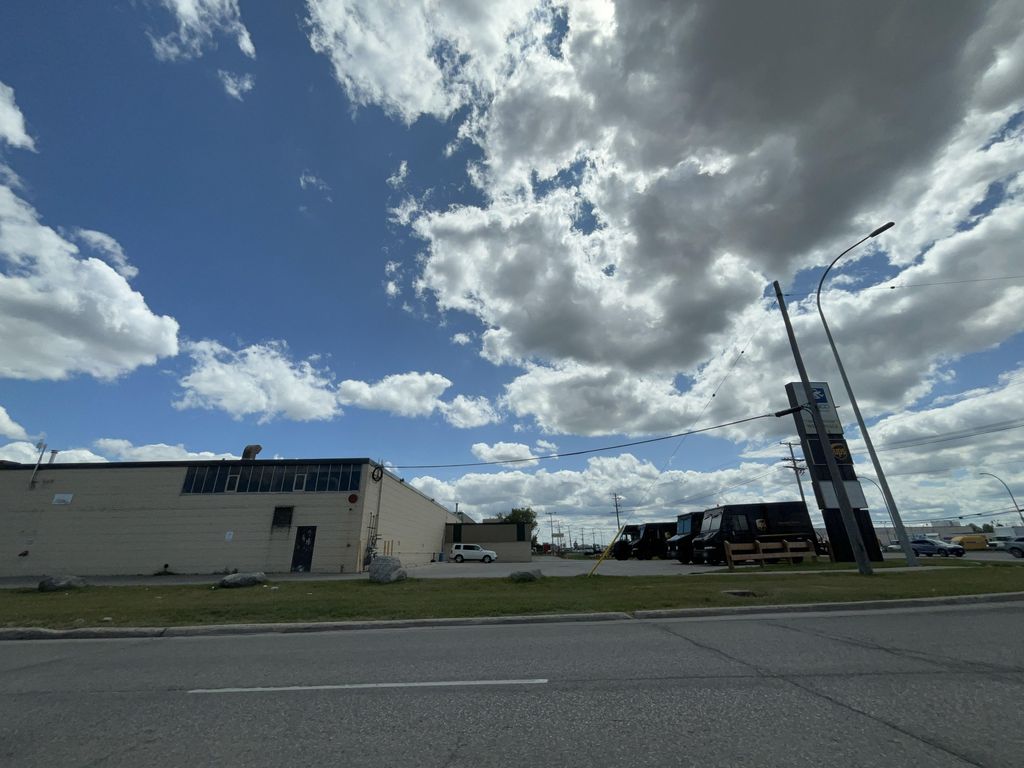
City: winnipeg